Chest X-ray:
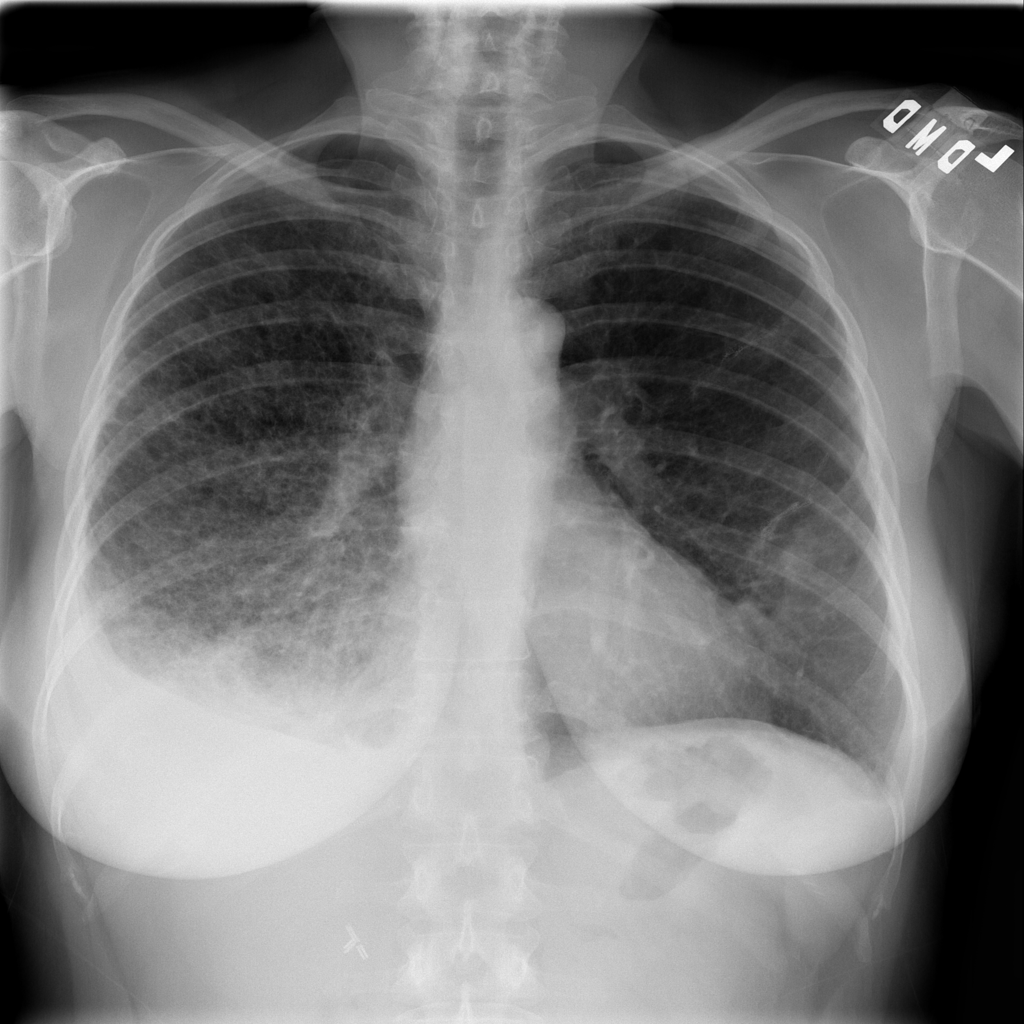
Findings: Effusion, Consolidation, Fibrosis
No abnormal finding: no